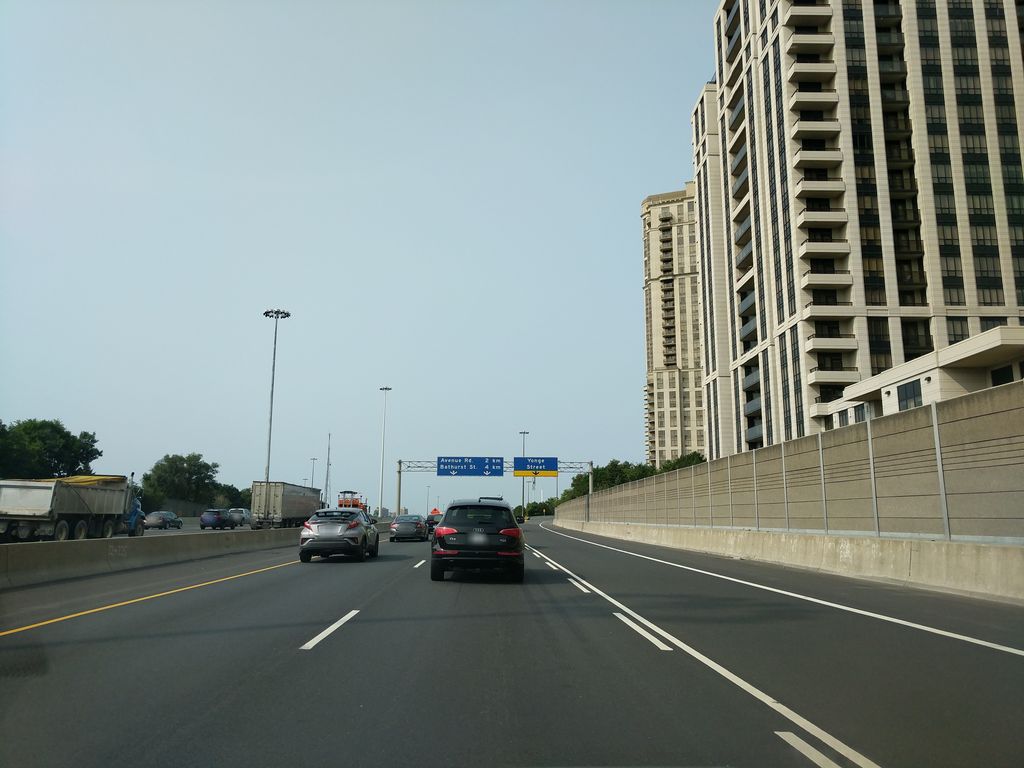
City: toronto